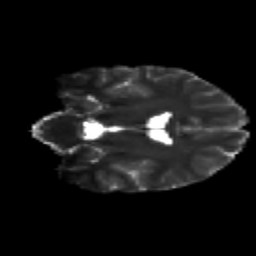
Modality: T2w
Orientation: coronal
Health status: healthy
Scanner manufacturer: siemens
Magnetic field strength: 3 T
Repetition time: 12 s
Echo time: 0.092 s